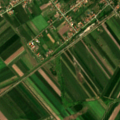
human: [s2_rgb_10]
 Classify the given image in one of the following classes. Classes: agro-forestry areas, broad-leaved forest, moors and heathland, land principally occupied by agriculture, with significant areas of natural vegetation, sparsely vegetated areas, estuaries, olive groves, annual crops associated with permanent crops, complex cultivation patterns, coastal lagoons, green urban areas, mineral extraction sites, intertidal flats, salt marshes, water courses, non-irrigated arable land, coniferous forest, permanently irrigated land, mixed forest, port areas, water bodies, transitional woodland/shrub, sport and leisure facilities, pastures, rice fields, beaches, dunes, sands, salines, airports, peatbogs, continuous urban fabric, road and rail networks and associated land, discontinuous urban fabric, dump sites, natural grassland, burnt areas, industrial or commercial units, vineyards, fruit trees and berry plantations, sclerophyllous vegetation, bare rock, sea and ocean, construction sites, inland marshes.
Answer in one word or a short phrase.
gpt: discontinuous urban fabric, non-irrigated arable land, complex cultivation patterns